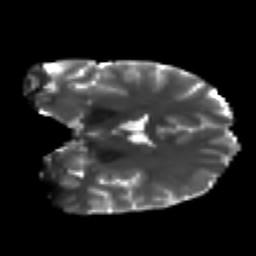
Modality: T2w
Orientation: coronal
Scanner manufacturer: ge
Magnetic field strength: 3 T
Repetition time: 7.98 s
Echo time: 0.0701 s